Question: I downloaded a sample project from net when I opened it its object library has a lots of more controls than in my XCode , why cannot I see these controls in my XCode 4.2 IDE ?

How can I have these controls in my XCode 4.2 IDE ?
Thanks.
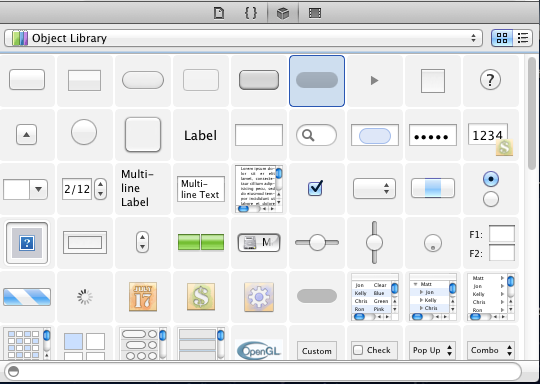
Answer: you have to set the deployment target as ios 5.0 and it's visible only in making of Empty Application. create one new empty application for universal and check your controles